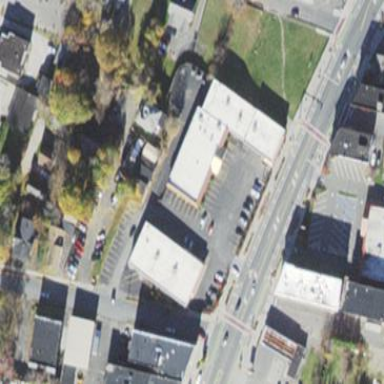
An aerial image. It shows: Variety store located in building.